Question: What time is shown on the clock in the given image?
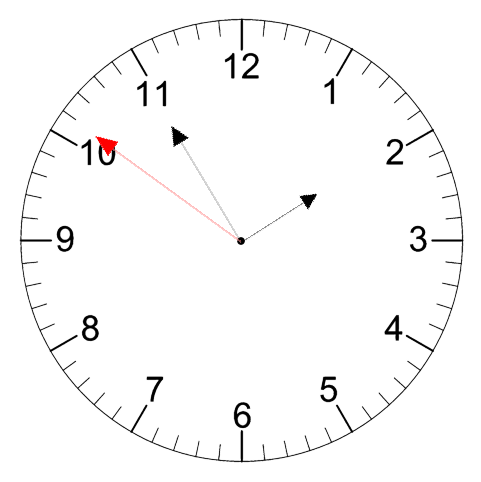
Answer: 01:54:51